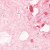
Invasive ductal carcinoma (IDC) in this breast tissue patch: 0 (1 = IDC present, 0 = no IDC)